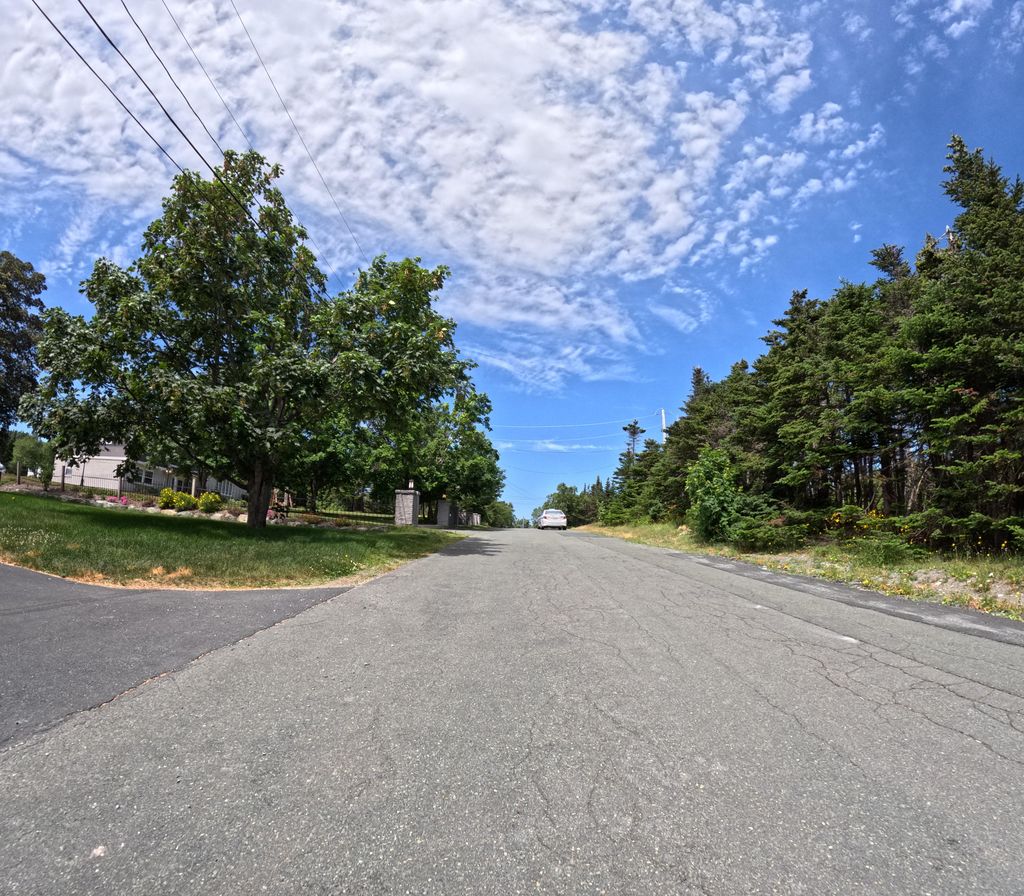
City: st_johns